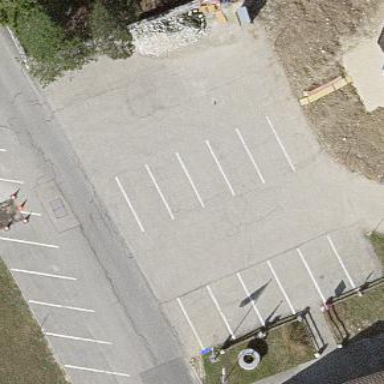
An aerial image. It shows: Parking area with surface.